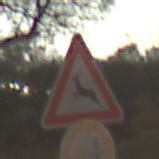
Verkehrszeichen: WildwechselRechts
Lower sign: VerbotUeberholenEinspurigeFahrzeuge
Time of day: Night
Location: Outdoor (Nature)
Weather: Clear
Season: NotSpecified
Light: Natural